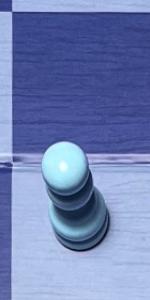
Label: Pawn_White